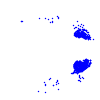
Particle: kaon